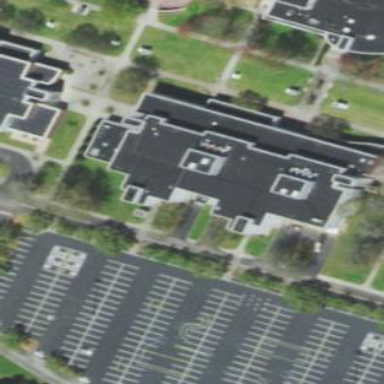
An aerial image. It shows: College building.